Question:
I looking any chart library which has configuration for custom y-axis values. I want to customize the y-axis like ( 0 to 3). I seen D3 and other chart libraries, the Y-axis automatically generates the values. I my design there is only one filed and on one for compare on the x-axis.
Which chart library is most suited for this condition to make this happen. If any example already on google, please share...
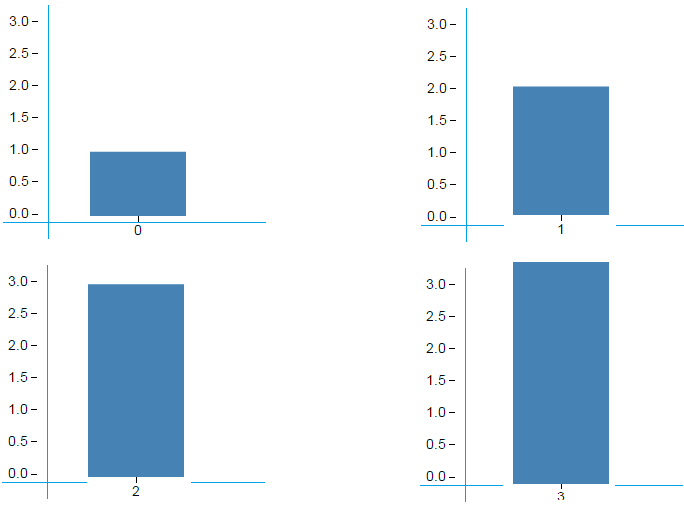
Answer: If you are looking for a D3 solution then you can refer my fiddle below:
<URL>
code:
'''
var margin = {
top: 20,
right: 20,
bottom: 30,
left: 40
},
width = 960 - margin.left - margin.right,
height = 500 - margin.top - margin.bottom;
//specify data here
data = [{letter: "1", value: 1.3}]
var x = d3.scale.ordinal()
.rangeRoundBands([0, width], .1);
var y = d3.scale.linear()
.range([height, 0]);
var xAxis = d3.svg.axis()
.scale(x)
.orient("bottom");
var yAxis = d3.svg.axis()
.scale(y)
.orient("left")
;
var svg = d3.select("body").append("svg")
.attr("width", width + margin.left + margin.right)
.attr("height", height + margin.top + margin.bottom)
.append("g")
.attr("transform", "translate(" + margin.left + "," + margin.top + ")");
//as you have a fixed x axis value and single data
x.domain([data[0].letter]);
//as you have a fixed range for y axis
y.domain([0, 3]);
svg.append("g")
.attr("class", "x axis")
.attr("transform", "translate(0," + height + ")")
.call(xAxis);
svg.append("g")
.attr("class", "y axis")
.call(yAxis)
.append("text")
.attr("transform", "rotate(-90)")
.attr("y", 6)
.attr("dy", ".71em")
.style("text-anchor", "end")
.text("Value");
//make the bar chart
svg.selectAll(".bar")
.data(data)
.enter().append("rect")
.attr("class", "bar")
.attr("x", function(d) { return x(d.letter); })
.attr("width", x.rangeBand())
.attr("y", function(d) { return y(d.value); })
.attr("height", function(d) { return height - y(d.value); });
'''